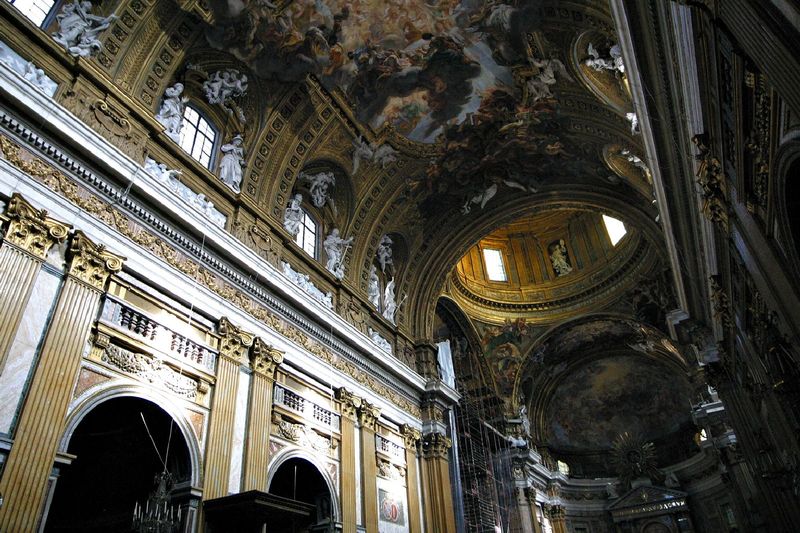
Titel: Stuckausstattung in Il Gesù in Rom
Künstler: Giovanni Battista Gaulli
Standort: Rom, Il Gesù (EU - I - Latium)
Schlagwörter: dreieck, fenster, licht, säulen, malerei, barock, innenraum, kirche, sonne, gold, decke, kreis, rund, engel, schiff, pilaster, rundbogen, kuppel, stuck, foto, bögen, gewölbe, vergoldet, kreuz, altar, kapitelle, langhaus, kapitell, kirchenschiff, statuen, fensterglas, glasfenster, langschiff, obergaden, ionisch, apsis, rundbögen, fresken, chor, konsolen, fresko, romanisch, rotunde, vierung, gurtbogen, oberlichter, strahlenkranz, kapitele, geälde, skdjlkfj, jklj, jlkj, goldenes dreieck, kirchegewölbe